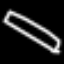
Label: pencil